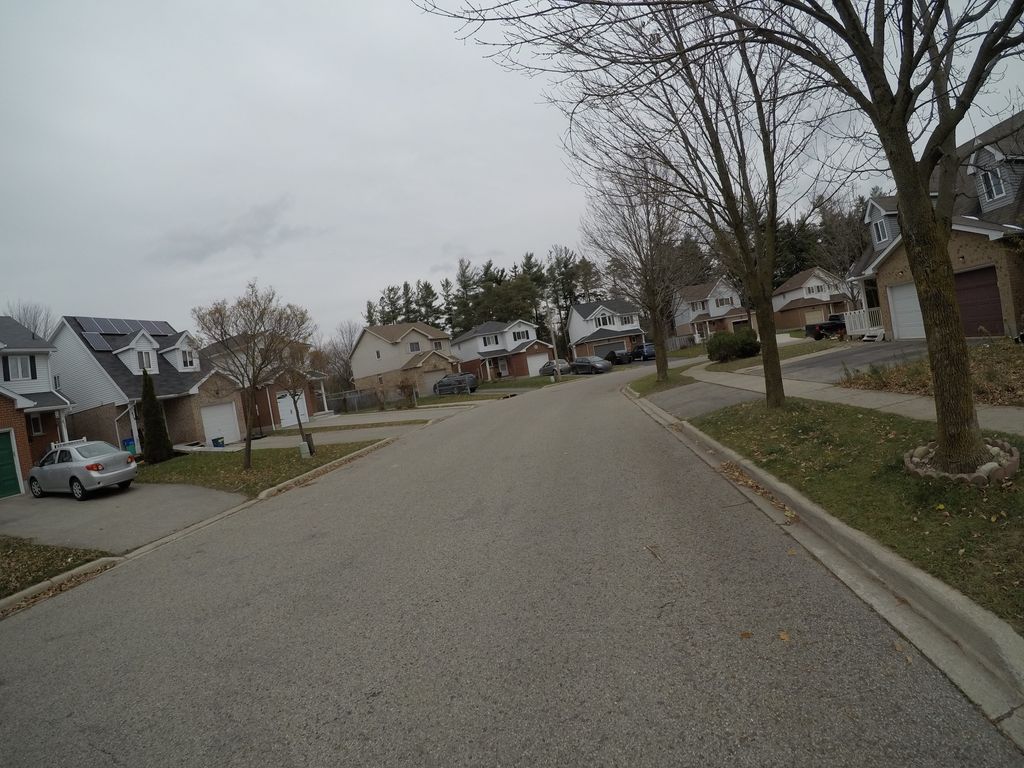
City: kitchener-waterloo